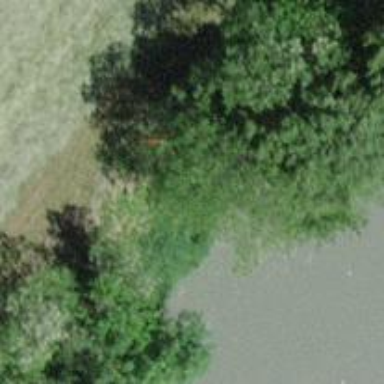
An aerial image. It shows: Pole supporting roof covering pipeline marker.